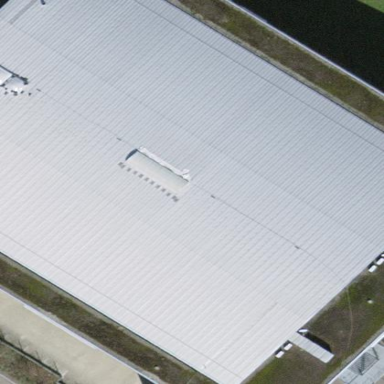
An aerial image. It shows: Commercial building.